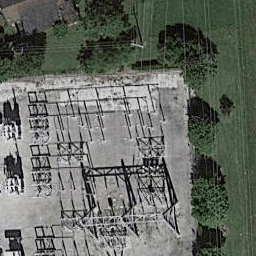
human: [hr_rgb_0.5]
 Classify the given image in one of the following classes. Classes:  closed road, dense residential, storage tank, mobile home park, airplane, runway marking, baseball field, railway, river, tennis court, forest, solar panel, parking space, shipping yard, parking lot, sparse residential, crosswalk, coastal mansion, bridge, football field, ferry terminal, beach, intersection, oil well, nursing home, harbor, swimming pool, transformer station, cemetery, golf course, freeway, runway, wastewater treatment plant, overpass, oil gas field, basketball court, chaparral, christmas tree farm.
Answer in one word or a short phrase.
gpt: transformer station